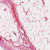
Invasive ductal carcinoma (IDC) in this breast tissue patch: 0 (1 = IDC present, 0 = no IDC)